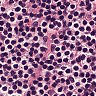
Metastatic tissue present: no